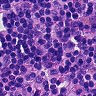
Metastatic tissue present: no